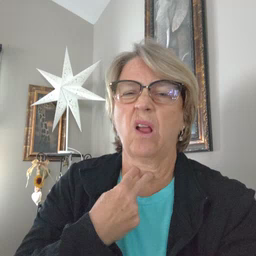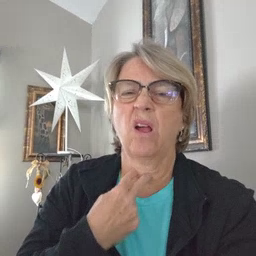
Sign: stuck